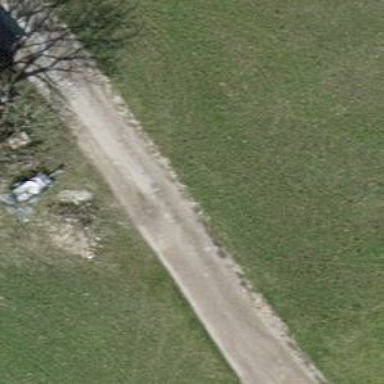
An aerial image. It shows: Service road with pebblestone surface.